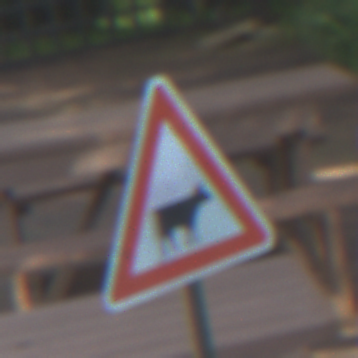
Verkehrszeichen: ViehtriebLinks
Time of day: MorningAfternoon
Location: Outdoor (Urban)
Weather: PartlyCloudy
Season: NotSpecified
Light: Natural